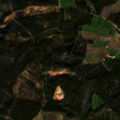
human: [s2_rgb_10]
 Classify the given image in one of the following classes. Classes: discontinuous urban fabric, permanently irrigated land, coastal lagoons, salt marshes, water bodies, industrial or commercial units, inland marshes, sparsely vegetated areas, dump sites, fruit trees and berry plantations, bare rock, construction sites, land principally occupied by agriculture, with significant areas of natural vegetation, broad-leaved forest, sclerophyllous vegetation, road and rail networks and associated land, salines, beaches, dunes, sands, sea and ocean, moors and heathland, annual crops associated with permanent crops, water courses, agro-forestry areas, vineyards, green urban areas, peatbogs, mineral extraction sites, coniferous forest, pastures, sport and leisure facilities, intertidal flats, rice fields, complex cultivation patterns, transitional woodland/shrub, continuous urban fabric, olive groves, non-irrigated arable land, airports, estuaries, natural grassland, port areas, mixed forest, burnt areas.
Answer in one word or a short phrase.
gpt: annual crops associated with permanent crops, land principally occupied by agriculture, with significant areas of natural vegetation, broad-leaved forest, transitional woodland/shrub